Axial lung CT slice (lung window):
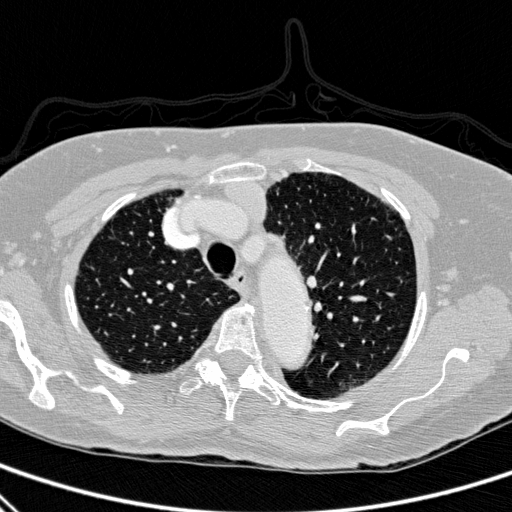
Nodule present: no